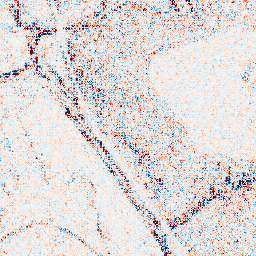
Category: wavelet
Decomposition family: wavelet_biorthogonal
Decomposition parameters: wavelet: bior4.4
level: 1
Upsampling method: sinc_blackman
Upsampling parameters: scale: 2
kernel_size: 16
Upsampling scale: 2